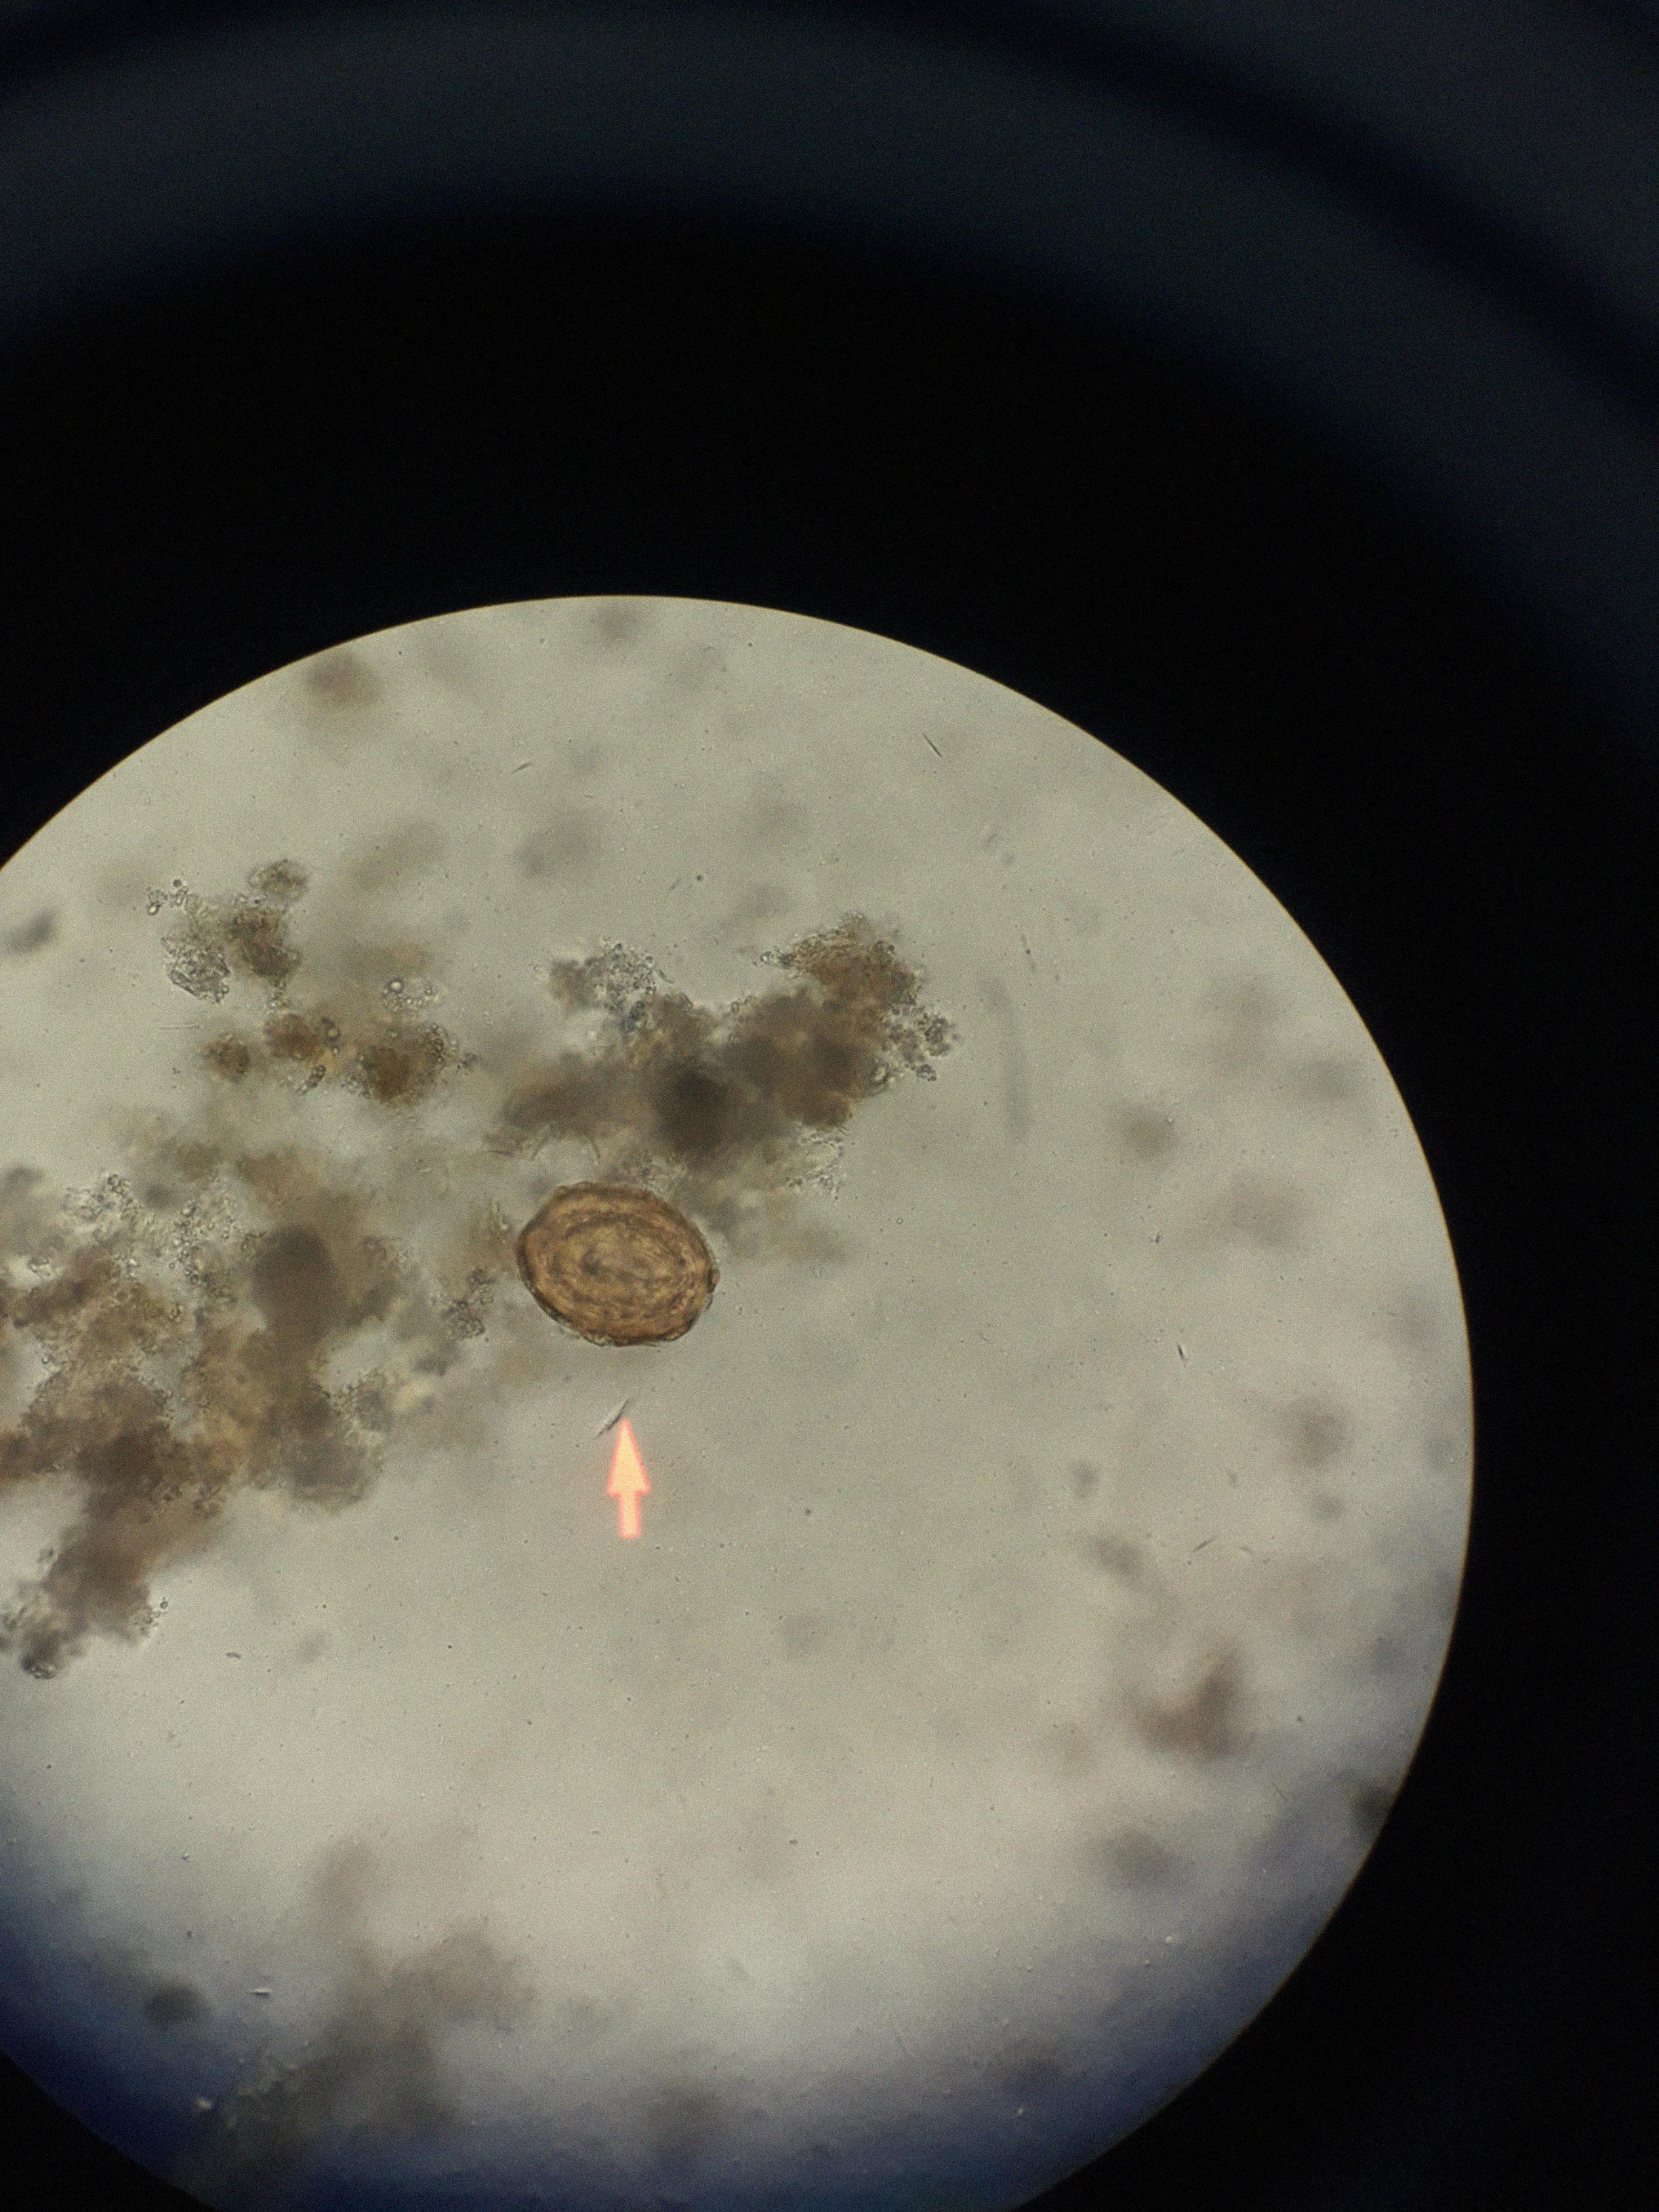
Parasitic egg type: Ascaris lumbricoides